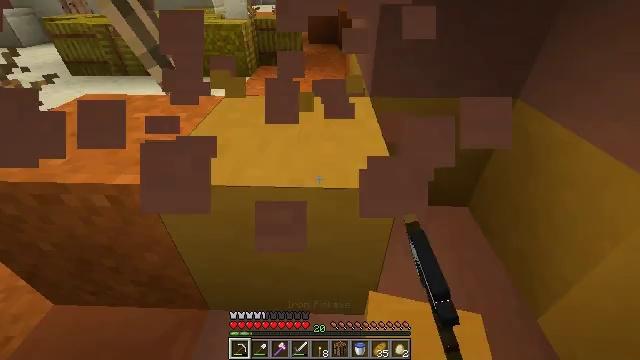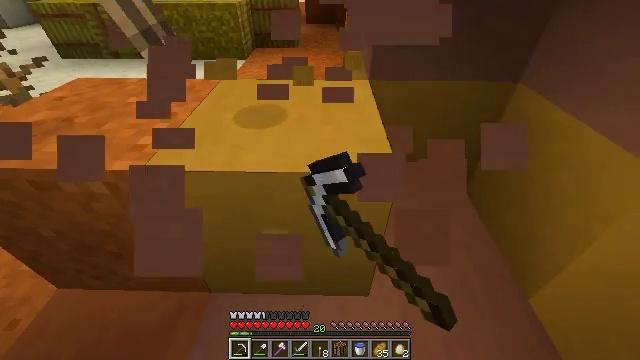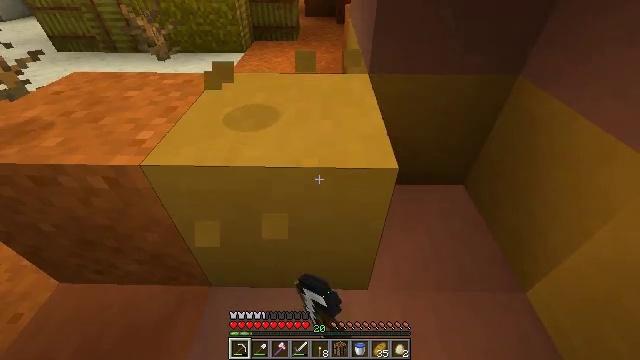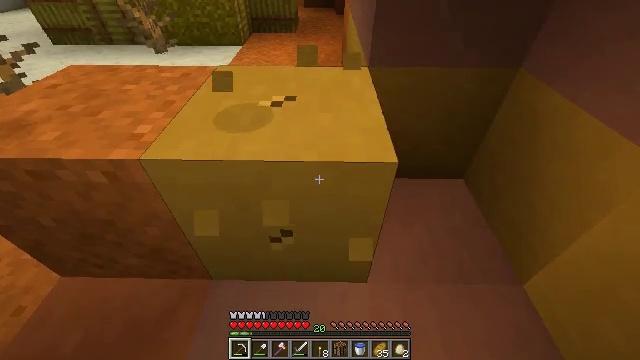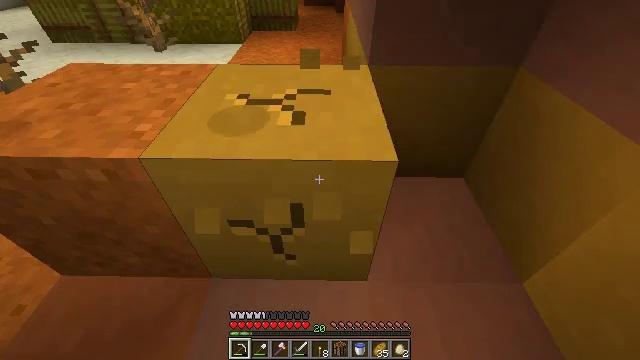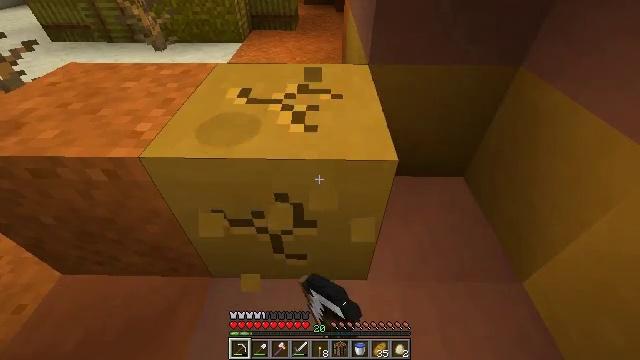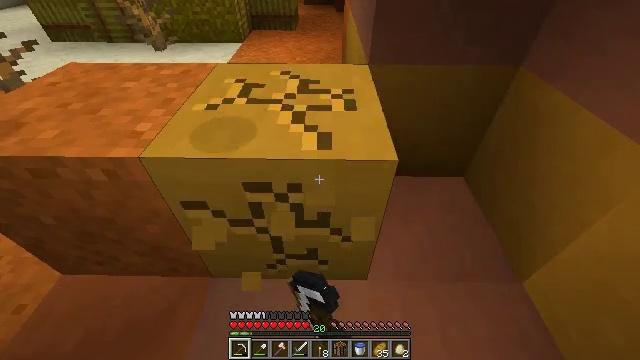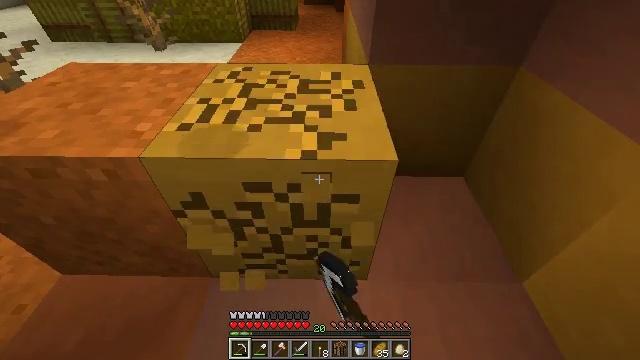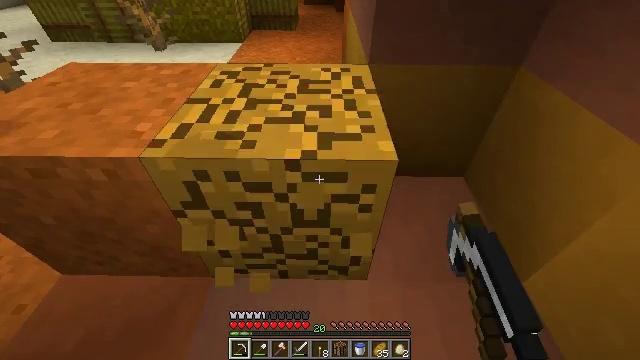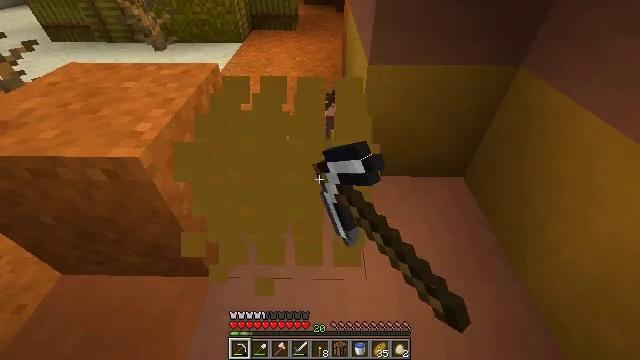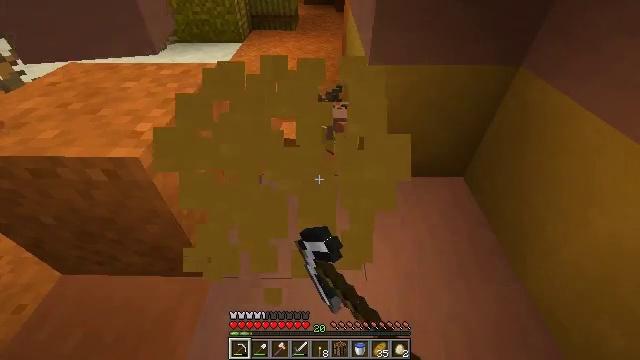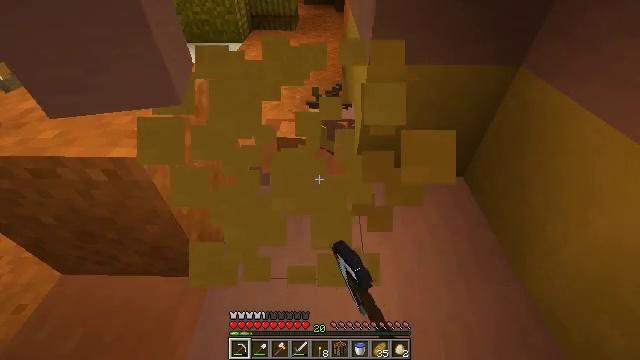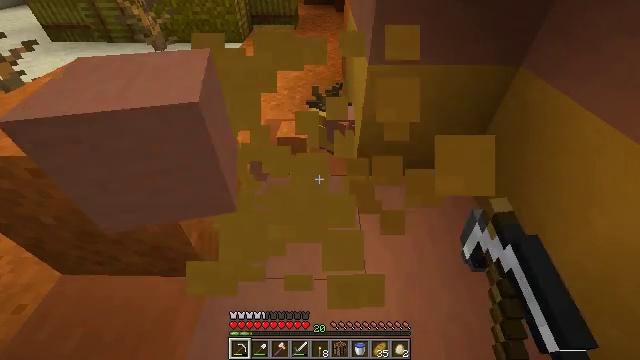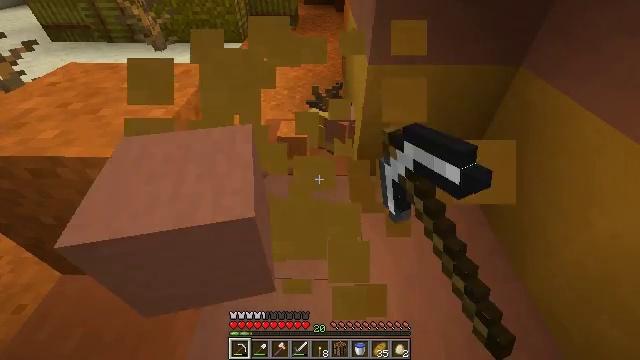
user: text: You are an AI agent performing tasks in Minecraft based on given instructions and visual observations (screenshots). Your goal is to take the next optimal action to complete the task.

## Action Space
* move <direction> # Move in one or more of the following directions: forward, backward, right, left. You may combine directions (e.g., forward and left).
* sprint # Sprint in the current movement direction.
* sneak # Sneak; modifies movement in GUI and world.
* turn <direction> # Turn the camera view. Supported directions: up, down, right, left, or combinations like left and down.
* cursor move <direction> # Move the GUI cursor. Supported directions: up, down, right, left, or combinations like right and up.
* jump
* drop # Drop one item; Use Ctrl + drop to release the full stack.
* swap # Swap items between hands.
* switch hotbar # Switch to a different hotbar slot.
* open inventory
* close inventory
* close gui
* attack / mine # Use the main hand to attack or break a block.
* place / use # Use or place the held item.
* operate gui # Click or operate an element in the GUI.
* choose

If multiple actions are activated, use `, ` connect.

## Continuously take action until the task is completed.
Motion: motion action
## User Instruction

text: Break the yellow terracotta block.
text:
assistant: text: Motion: turn down, attack / mine
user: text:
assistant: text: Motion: turn down, attack / mine
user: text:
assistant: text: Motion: turn down, attack / mine
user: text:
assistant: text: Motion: attack / mine
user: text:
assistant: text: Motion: attack / mine
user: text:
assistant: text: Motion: attack / mine
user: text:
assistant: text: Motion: attack / mine
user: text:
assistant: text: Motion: attack / mine
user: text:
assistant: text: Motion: attack / mine
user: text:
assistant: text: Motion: attack / mine
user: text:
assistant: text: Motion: attack / mine
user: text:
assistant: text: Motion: attack / mine
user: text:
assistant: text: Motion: attack / mine
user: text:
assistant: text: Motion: attack / mine